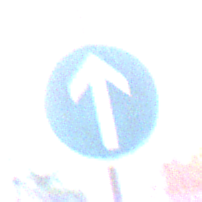
Verkehrszeichen: VorgeschriebeneFahrtrichtungGeradeaus
Umgebung: Roofed, Urban
Tageszeit: MorningAfternoon
Wetter: PartlyCloudy
Licht: Natural
Jahreszeit: NotSpecified
Kontrast: MediumContrast